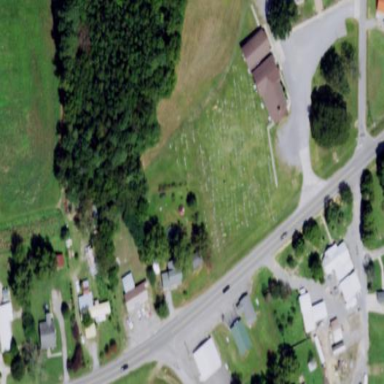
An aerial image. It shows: Cemetery.